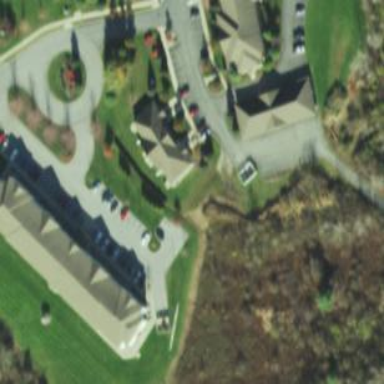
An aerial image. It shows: Residential building.